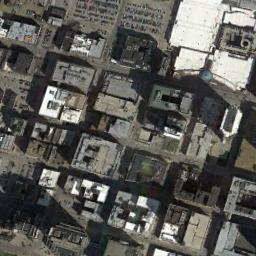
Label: commercial_area